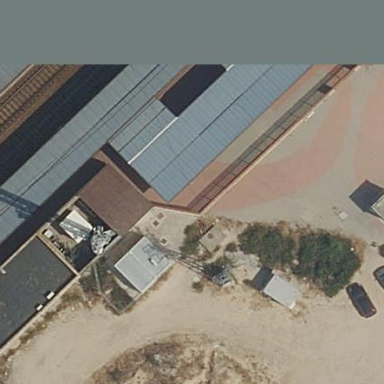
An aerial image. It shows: Train station building.